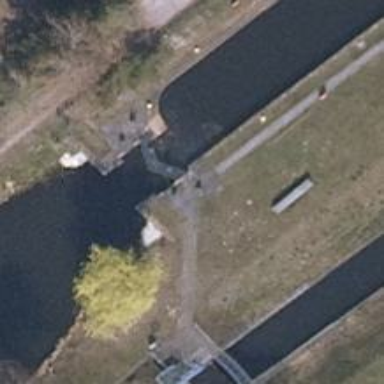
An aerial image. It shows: Lock gate along waterway.